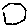
Label: hexagon